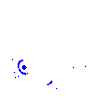
Particle: electron